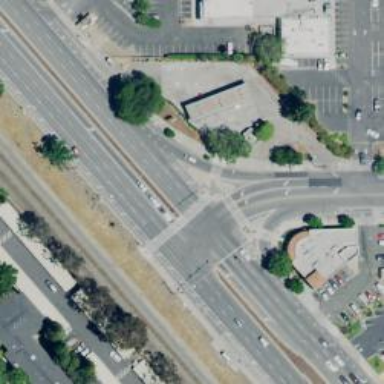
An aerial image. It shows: Footway located on traffic island.